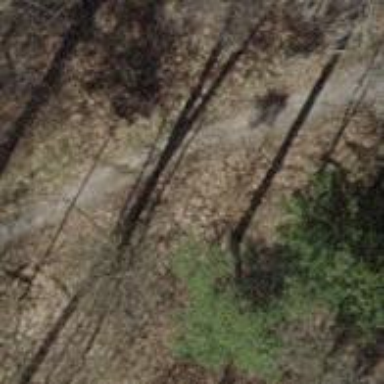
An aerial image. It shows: Gravel path with excellent trail visibility.